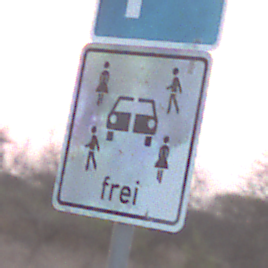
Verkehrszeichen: CarsharingfahrzeugeFrei
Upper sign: Parken
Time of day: SunriseSunset
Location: Outdoor (Nature)
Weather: Clear
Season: NotSpecified
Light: Natural